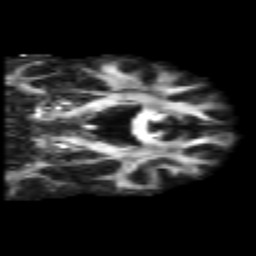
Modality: FA
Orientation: coronal
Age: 32
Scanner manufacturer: philips
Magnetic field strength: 3 T
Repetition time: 8.6 s
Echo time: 0.127 s